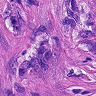
Metastatic tissue present: yes